Interaction volume radius: 10 \u00c5
Interaction volume height: 25 \u00c5
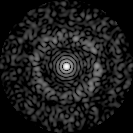
Disorder parameter: 0.844